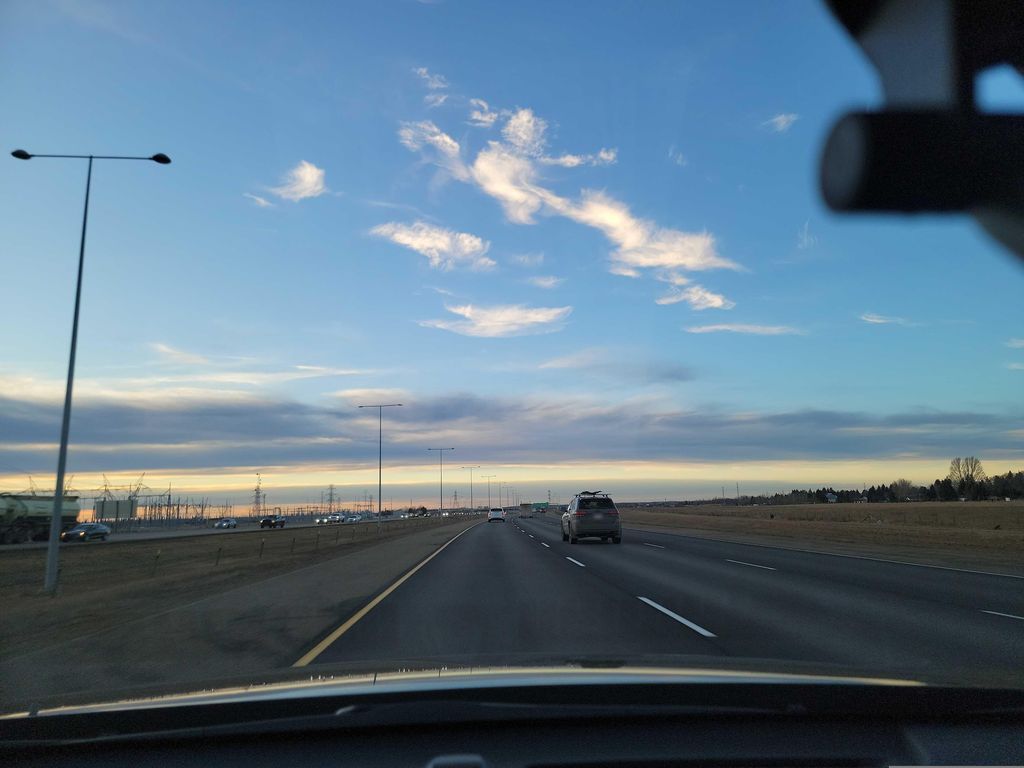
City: edmonton